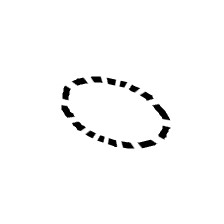
Shape: circle